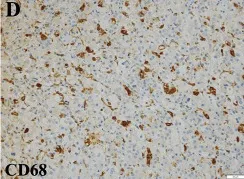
Light microscopic images of the liver biopsy specimen obtained at 1.5 months of age. (E) Small numbers of CD20-positive B lymphocytes were also observed. The scale bar represents 50 mum.
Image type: pathology (immunostaining)